Question:
when i click a item in list view, it shows the content in sliding window which is comes from bottom of the screen.
I got this. But the problem is that contents in behind of sliding window is not visible.
I want sliding window is looking like a glassy which shows it's content as well as background content.
This image explains you everything.
Thanks in advance.
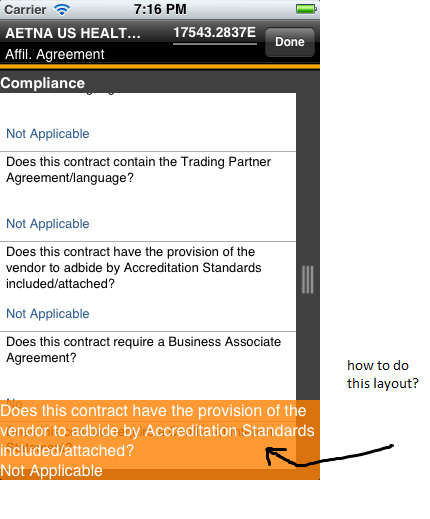
Answer: In Android colours can have a transparency level, so you just build the color with the amount of transparency you want and put as the background of the layout.
so you put that in your color.xml
'''
<color name="trans_backg">#AARRGGBB</color>
'''
just replacing:
- - - -
remember that those are hexadecimal values varying from 00 to FF